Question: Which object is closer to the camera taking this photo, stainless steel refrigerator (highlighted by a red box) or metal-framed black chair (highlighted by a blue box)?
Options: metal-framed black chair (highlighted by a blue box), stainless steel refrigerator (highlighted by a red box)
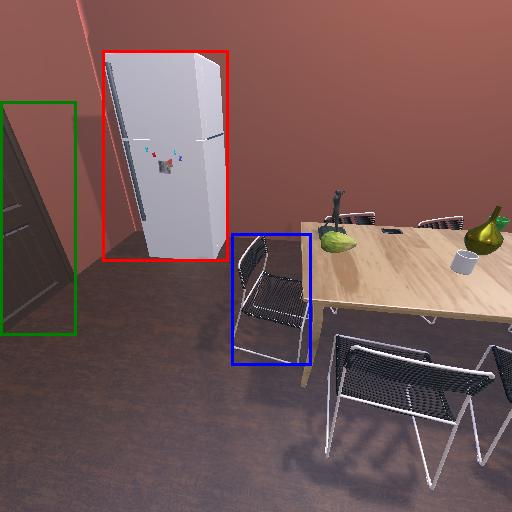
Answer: metal-framed black chair (highlighted by a blue box)